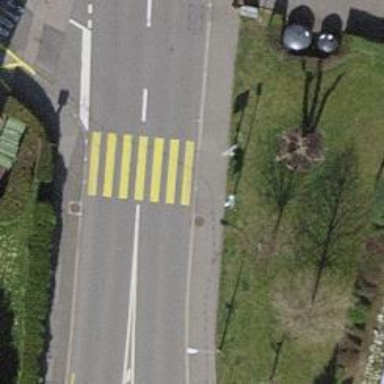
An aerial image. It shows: Uncontrolled crossing on the road.